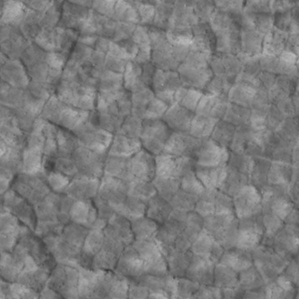
Label: non_frost